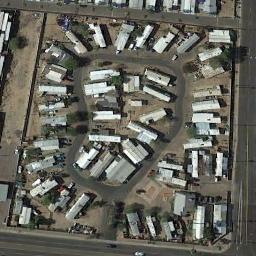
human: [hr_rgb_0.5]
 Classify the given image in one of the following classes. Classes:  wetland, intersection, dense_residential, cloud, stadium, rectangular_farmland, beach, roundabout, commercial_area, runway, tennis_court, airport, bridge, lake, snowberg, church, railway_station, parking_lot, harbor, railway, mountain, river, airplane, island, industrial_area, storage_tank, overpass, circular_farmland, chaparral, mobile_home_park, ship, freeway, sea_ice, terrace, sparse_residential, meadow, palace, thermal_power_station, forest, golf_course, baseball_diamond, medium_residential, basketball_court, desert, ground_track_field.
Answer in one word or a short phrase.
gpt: mobile_home_park